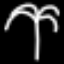
Label: palm tree